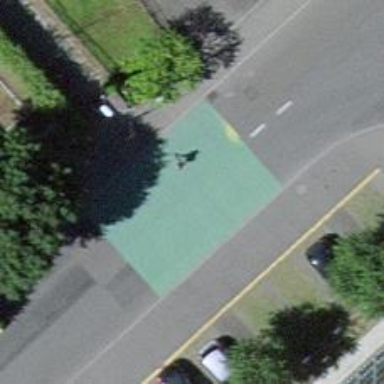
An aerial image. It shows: Marked crossing with surface markings on the road.